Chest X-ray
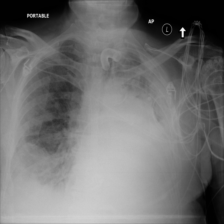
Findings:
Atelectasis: negative
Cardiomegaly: negative
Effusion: positive
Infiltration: positive
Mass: negative
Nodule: negative
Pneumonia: negative
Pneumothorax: negative
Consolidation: negative
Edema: negative
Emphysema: negative
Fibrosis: negative
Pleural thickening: negative
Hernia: negative